RGB frame:
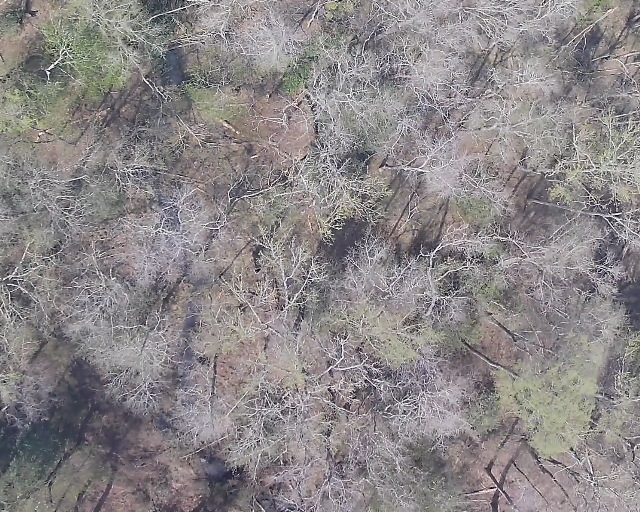
Thermal frame:
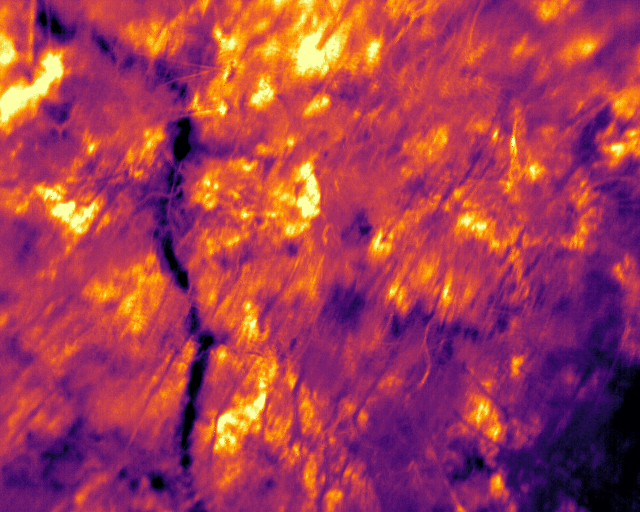
Captured: 2026-02-26 03:42:40
Pixels at or above 80 °C: 0 (fraction of frame: 0)